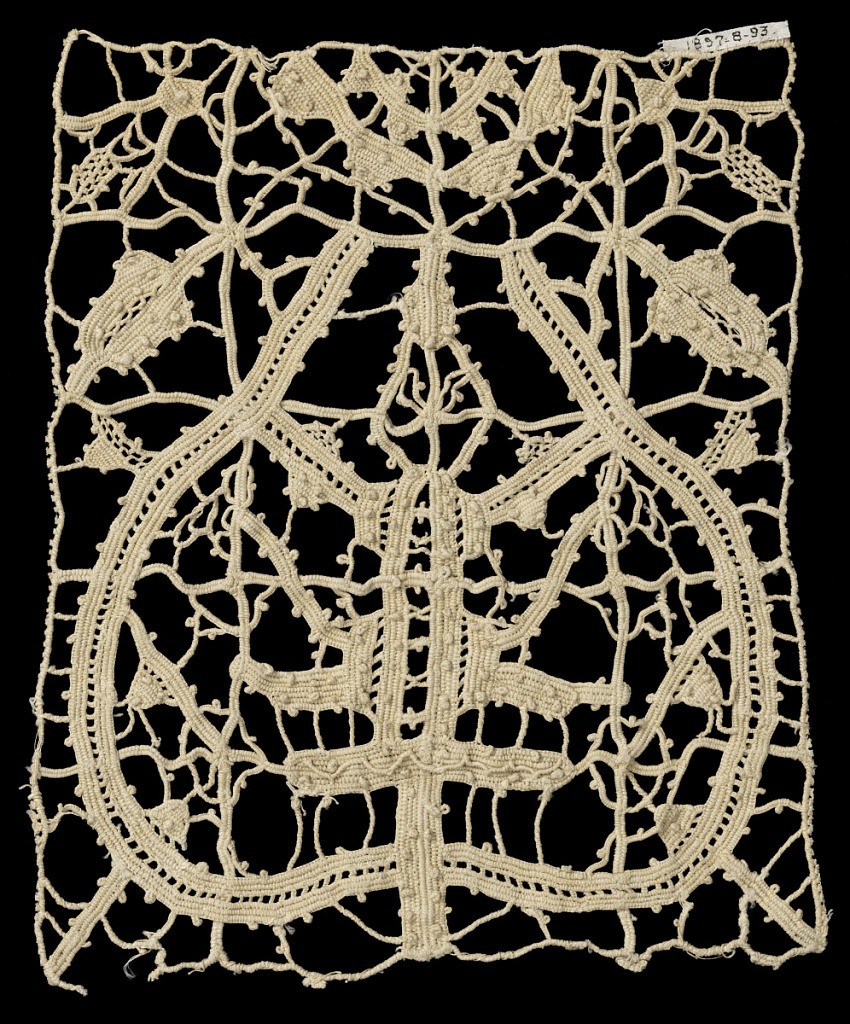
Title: Fragment
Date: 16th century
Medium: linen Technique: grid of laid cord with needle lace (reticella style)
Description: Heart shaped design with little areas of relief throughout design.